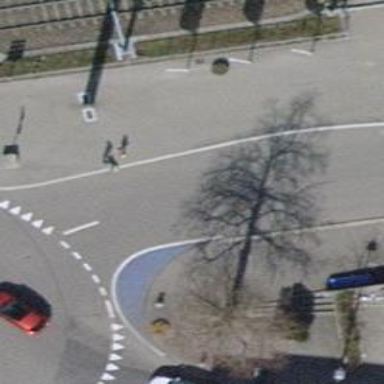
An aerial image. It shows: Bus stop with designated public transport stop position.